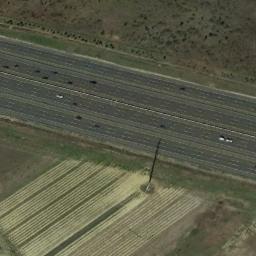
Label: freeway